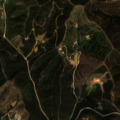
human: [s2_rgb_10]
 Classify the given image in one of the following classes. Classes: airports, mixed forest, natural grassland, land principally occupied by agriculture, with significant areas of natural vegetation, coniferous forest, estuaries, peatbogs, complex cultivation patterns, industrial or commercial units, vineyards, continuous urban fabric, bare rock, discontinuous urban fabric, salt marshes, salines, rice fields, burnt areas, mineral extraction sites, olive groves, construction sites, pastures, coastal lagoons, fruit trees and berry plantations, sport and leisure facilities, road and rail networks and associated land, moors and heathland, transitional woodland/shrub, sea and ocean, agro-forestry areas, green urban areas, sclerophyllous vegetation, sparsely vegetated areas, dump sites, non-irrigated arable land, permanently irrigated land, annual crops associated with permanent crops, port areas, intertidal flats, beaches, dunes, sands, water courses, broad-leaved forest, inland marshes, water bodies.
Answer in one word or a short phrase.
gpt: broad-leaved forest, transitional woodland/shrub